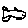
Label: fish